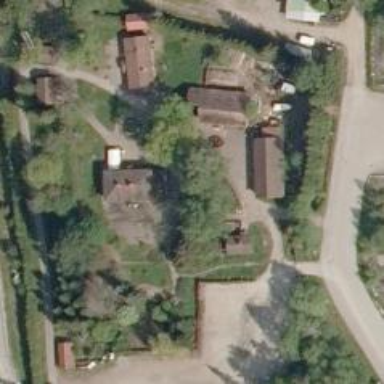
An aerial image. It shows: Farmyard area.